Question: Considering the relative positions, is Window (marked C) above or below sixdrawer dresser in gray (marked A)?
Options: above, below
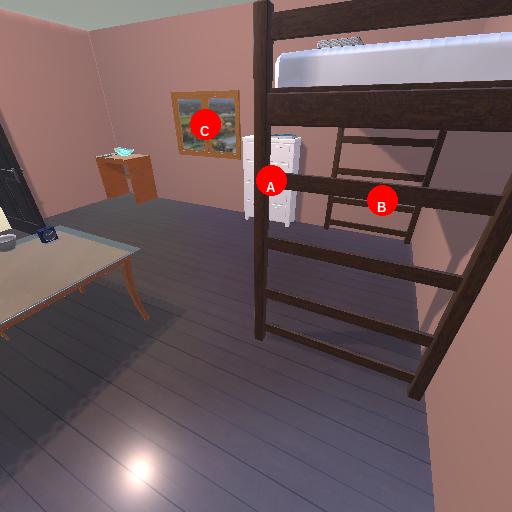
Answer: above